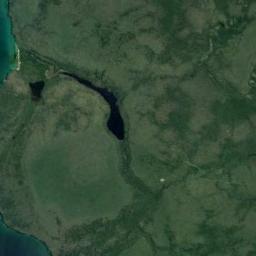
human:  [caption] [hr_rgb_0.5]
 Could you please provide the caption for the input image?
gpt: Many waters of different sizes and shapes are surrounded by wetlands .

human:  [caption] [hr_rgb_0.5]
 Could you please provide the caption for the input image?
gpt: Except for the waters, this wetland is covered by vegetation .

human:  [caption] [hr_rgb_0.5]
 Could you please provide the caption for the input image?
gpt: The wetland consists of green plants and water .

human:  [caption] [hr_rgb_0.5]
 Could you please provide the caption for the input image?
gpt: The surface of the lake in a wetland is covered with a large dense dark green and light green mixed plants .

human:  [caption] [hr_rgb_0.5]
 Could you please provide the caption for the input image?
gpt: There are many green areas on the wetland .